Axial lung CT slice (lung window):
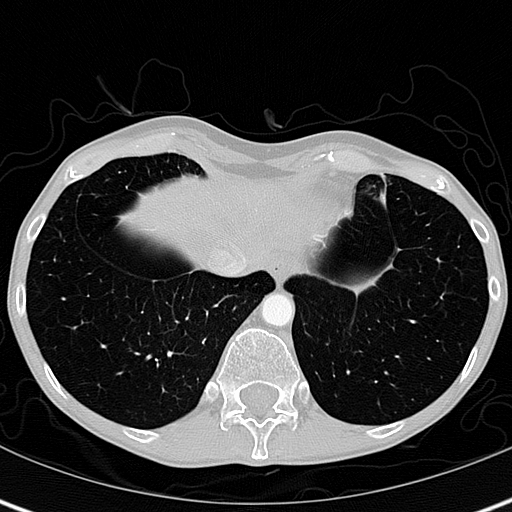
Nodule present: no